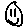
Label: smiley face